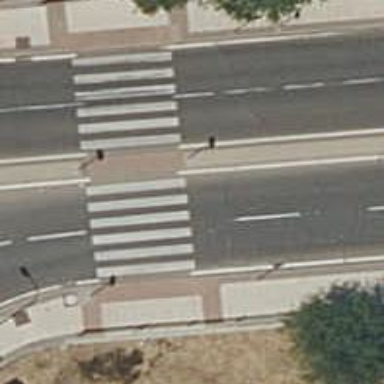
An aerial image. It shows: Kerb barrier.